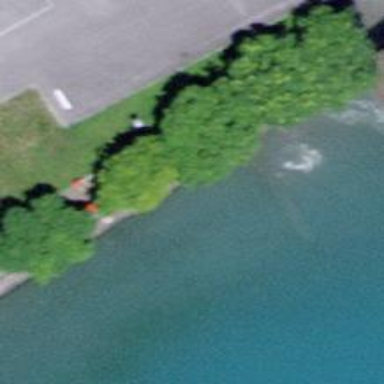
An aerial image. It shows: Red bench.